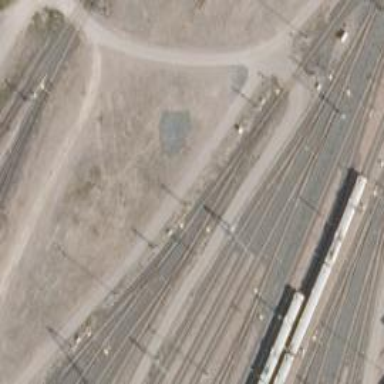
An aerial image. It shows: Rail yard with electrified contact lines for the railway.